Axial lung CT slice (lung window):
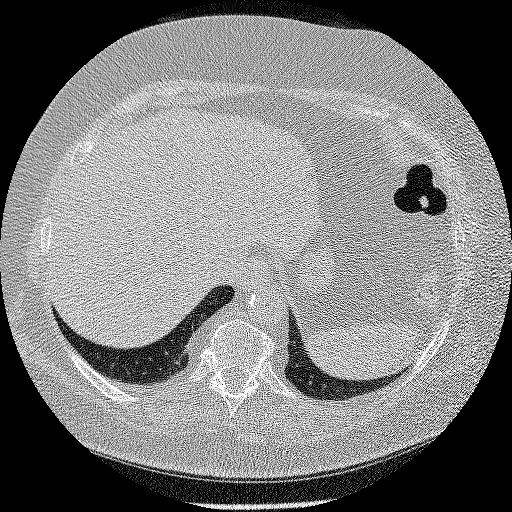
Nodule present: no